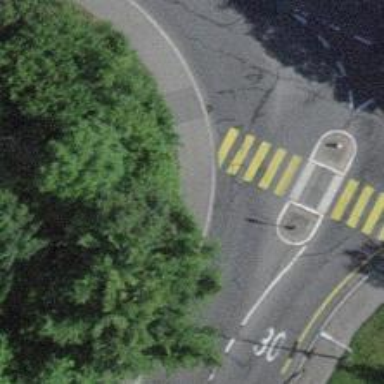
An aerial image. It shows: Kerb serving as barrier.